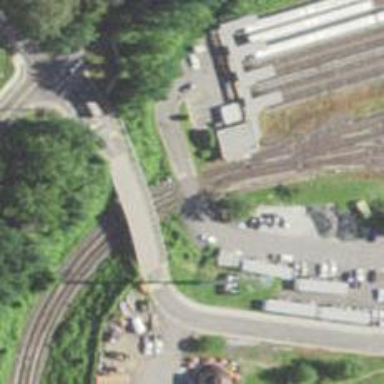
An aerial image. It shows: Level crossing along the railway.